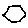
Label: hexagon